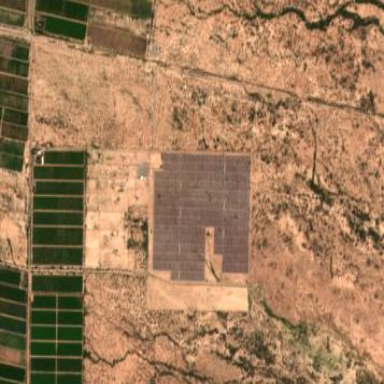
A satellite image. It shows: Solar power plant with photovoltaic solar panels.